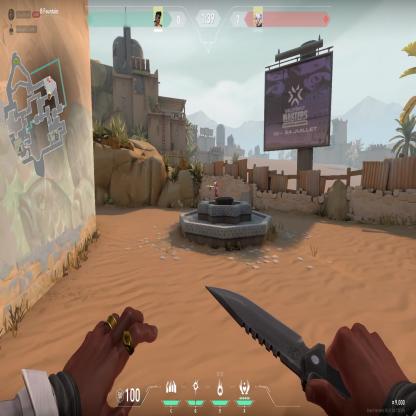
Label: enemy